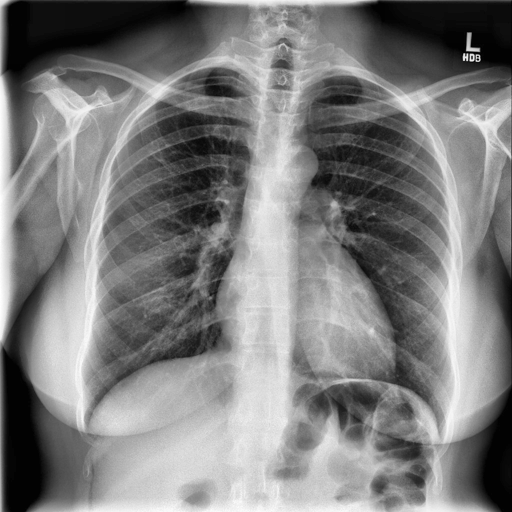
Finding: NORMAL